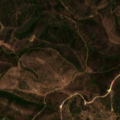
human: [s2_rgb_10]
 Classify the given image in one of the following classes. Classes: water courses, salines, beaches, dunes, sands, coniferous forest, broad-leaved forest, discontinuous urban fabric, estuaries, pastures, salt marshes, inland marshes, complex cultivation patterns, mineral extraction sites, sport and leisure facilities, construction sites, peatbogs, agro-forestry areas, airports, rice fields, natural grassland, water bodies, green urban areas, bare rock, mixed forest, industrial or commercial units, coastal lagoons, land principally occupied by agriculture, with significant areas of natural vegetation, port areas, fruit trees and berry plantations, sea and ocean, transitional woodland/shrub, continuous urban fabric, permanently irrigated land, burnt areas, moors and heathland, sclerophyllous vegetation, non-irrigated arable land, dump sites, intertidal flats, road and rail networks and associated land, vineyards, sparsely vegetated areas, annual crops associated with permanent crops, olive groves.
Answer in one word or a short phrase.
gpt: broad-leaved forest, transitional woodland/shrub